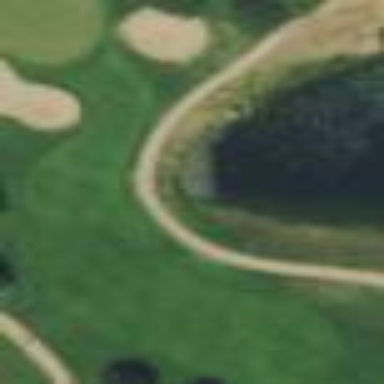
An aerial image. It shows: Grassy area designated as golf fairway.